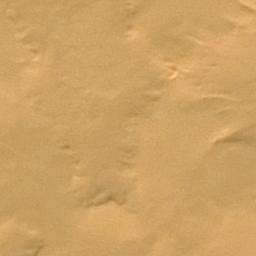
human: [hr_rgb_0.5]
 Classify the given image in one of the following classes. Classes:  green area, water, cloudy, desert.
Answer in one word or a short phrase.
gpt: desert